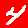
Digit: 4